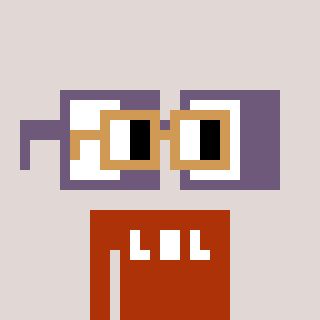
a pixel art character with square brown glasses, a glasses-shaped head and a hotbrown-colored body on a warm background